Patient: sex F, age 61
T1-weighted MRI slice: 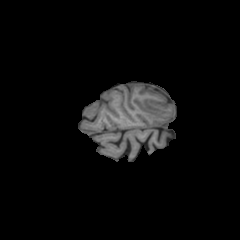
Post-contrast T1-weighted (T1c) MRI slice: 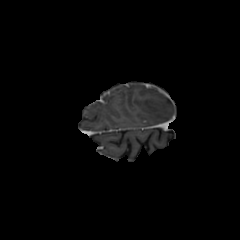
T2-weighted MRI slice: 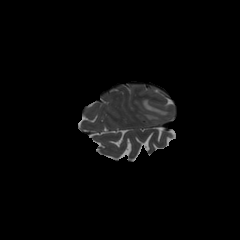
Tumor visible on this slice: yes
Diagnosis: Glioblastoma, IDH-wildtype
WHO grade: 4